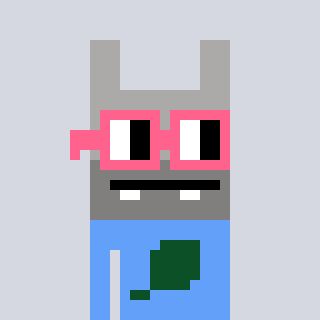
a pixel art character with square pink glasses, a rabbit-shaped head and a blue-colored body on a cool background